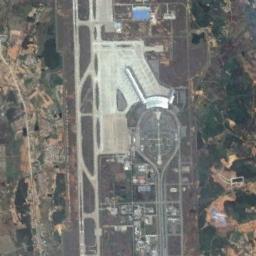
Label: airport